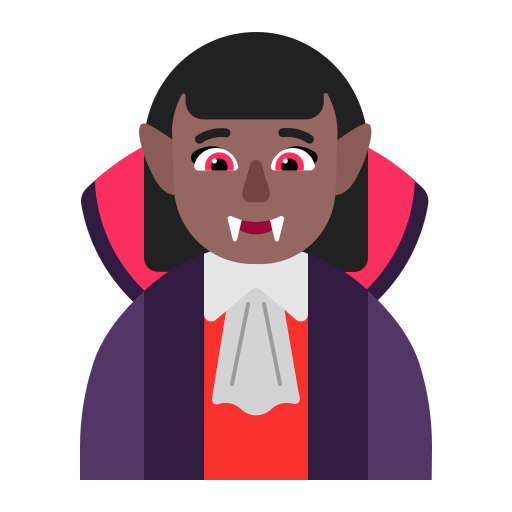
woman vampire flat  dark